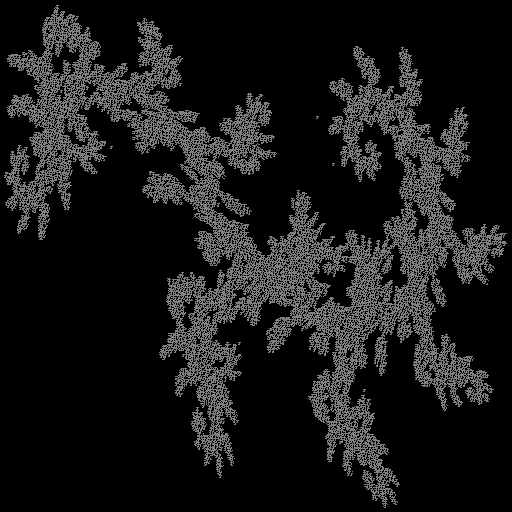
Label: greygoldenrod